Question: We're having this weird bug where if the application is opened and the user changes the windows font size here:

When the font size is changed to extra large, one of our controls 'DataContext' is changed to null, and its 'DataContextChanged' event is called too.
Not really sure what is going on, nor why or what changes the 'DataContext' of the control. Any help would be greatly appreciated.
Thanks!
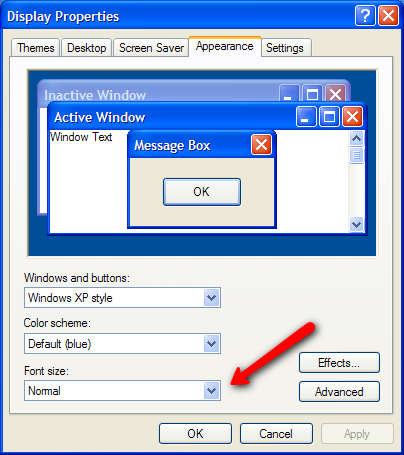
Answer: I'm assuming is a or . A event will be fired when modifying the windows theme, color scheme, or font size. If you are cleaning up resources by resetting when handling the event, you will need to reset your when the control is loaded again or in .